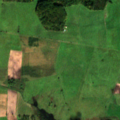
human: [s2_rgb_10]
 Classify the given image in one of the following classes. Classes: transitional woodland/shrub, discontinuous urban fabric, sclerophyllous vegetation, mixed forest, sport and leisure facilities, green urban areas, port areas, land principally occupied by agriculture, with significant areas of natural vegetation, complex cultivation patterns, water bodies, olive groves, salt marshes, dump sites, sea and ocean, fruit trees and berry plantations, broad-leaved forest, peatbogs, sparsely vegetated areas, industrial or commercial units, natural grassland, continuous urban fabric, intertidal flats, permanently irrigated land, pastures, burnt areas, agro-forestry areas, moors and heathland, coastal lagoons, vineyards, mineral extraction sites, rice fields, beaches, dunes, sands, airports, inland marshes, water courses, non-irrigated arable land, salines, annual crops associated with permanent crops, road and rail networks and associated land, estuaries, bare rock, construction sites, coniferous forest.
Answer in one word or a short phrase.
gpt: non-irrigated arable land, pastures, broad-leaved forest